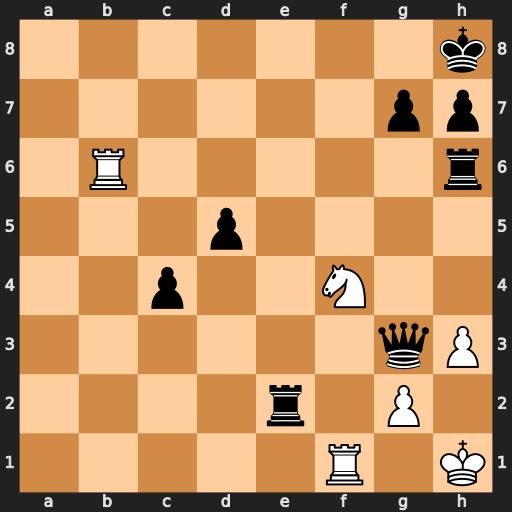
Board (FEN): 7k/6pp/1R5r/3p4/2p2N2/6qP/4r1P1/5R1K
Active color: w
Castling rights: -
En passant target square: -
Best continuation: Rb8+ Re8 Rxe8#